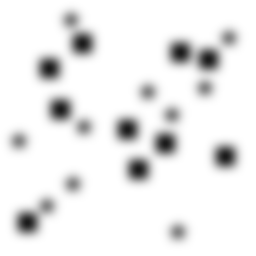
Squares: 10
Triangles: 0
Stars: 10
Total shapes: 20